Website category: sports
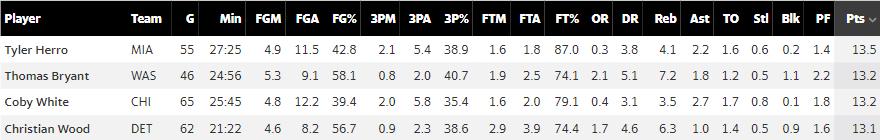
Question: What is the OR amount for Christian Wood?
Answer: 1.7

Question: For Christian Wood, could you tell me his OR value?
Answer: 1.7

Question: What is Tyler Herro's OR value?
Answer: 0.3

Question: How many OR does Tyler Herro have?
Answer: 0.3

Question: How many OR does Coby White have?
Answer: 0.4

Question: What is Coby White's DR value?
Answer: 3.1

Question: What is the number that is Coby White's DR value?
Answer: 3.1

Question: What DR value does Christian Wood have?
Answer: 4.6

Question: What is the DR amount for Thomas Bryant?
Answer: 5.1

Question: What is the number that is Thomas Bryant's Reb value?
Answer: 7.2

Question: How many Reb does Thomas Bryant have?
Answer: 7.2

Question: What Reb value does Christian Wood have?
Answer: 6.3

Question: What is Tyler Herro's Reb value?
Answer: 4.1

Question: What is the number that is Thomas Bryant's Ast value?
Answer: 1.8

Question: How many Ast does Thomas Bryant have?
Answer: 1.8

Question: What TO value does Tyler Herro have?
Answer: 1.6

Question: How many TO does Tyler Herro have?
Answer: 1.6

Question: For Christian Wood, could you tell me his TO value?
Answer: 1.4

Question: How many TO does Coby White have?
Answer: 1.7

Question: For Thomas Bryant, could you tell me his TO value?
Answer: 1.2

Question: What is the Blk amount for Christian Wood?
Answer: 0.9

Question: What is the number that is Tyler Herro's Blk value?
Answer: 0.2

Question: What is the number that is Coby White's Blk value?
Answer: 0.1

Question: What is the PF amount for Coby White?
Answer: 1.8

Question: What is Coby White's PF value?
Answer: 1.8

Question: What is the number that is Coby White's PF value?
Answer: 1.8

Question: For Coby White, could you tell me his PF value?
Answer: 1.8

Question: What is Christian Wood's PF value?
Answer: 1.6

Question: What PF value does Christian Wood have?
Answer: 1.6

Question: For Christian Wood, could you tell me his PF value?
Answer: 1.6

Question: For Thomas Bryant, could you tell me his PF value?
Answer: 2.2

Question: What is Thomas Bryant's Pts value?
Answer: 13.2

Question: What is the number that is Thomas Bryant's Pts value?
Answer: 13.2

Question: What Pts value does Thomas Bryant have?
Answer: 13.2

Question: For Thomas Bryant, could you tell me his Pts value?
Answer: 13.2

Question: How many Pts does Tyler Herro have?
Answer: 13.5

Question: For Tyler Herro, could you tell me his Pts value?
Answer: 13.5